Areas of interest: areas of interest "Changhua Commercial Street (College Road)"
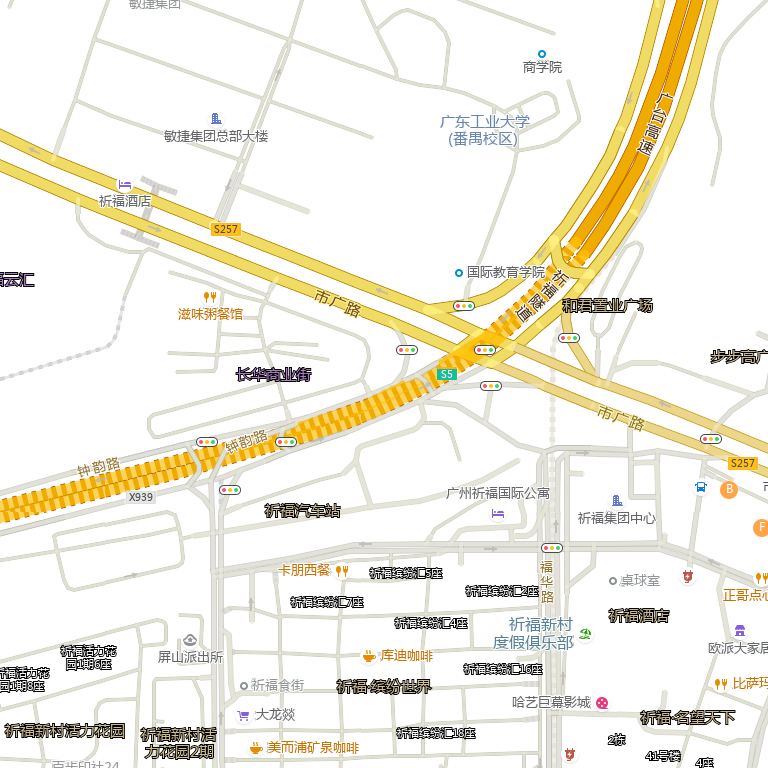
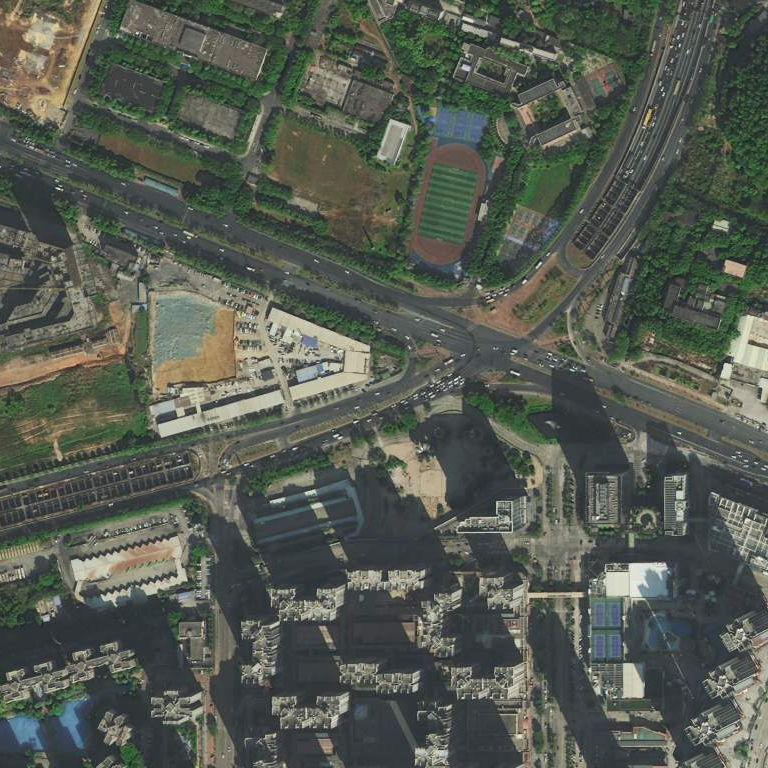